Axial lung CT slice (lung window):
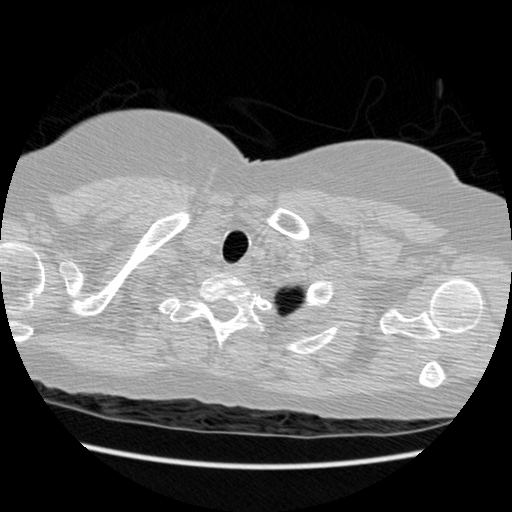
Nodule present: no